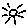
Label: sun